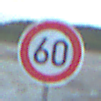
Verkehrszeichen: Geschwindigkeit60
Umgebung: Outdoor, Beach
Tageszeit: SunriseSunset
Wetter: PartlyCloudy
Licht: Natural
Jahreszeit: NotSpecified
Kontrast: LowContrast